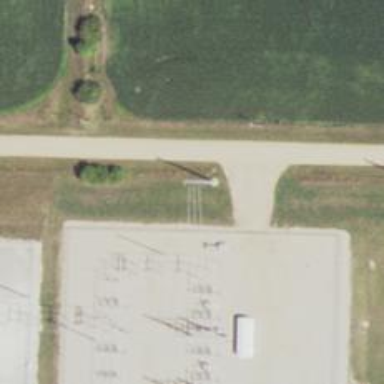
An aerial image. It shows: Power tower.